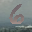
Label: 6